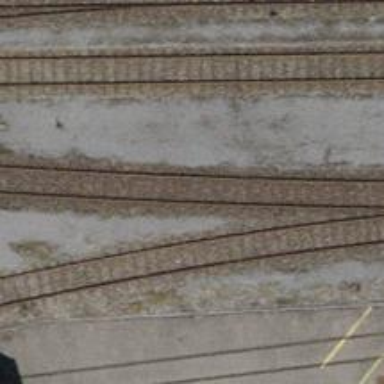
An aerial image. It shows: Railway yard with one track in service.